Question: I have an image (represented as green) overlaying a box (represented as blue), and the image is going to be 'transform: scale()'ing in size. When this happens I need all edges of the image to complete their transformation at the same time.
To do this I need to calculate the 'transform-origin' based on where the image is located overtop of the bounding box, using JavaScript. Assume I know all the coordinates that 'getBoundingClientRect()' provides, for both elements.
In the six examples below I've placed a red dot where the transform-origin percentages should intersect.
I just can't figure out the math to get there. The closest I've come to finding an answer is with <URL>, but it's a little vague and I'm not sure I fully understand the answer itself. I would greatly appreciate help with this, and will happily provide more details if I'm missing something.

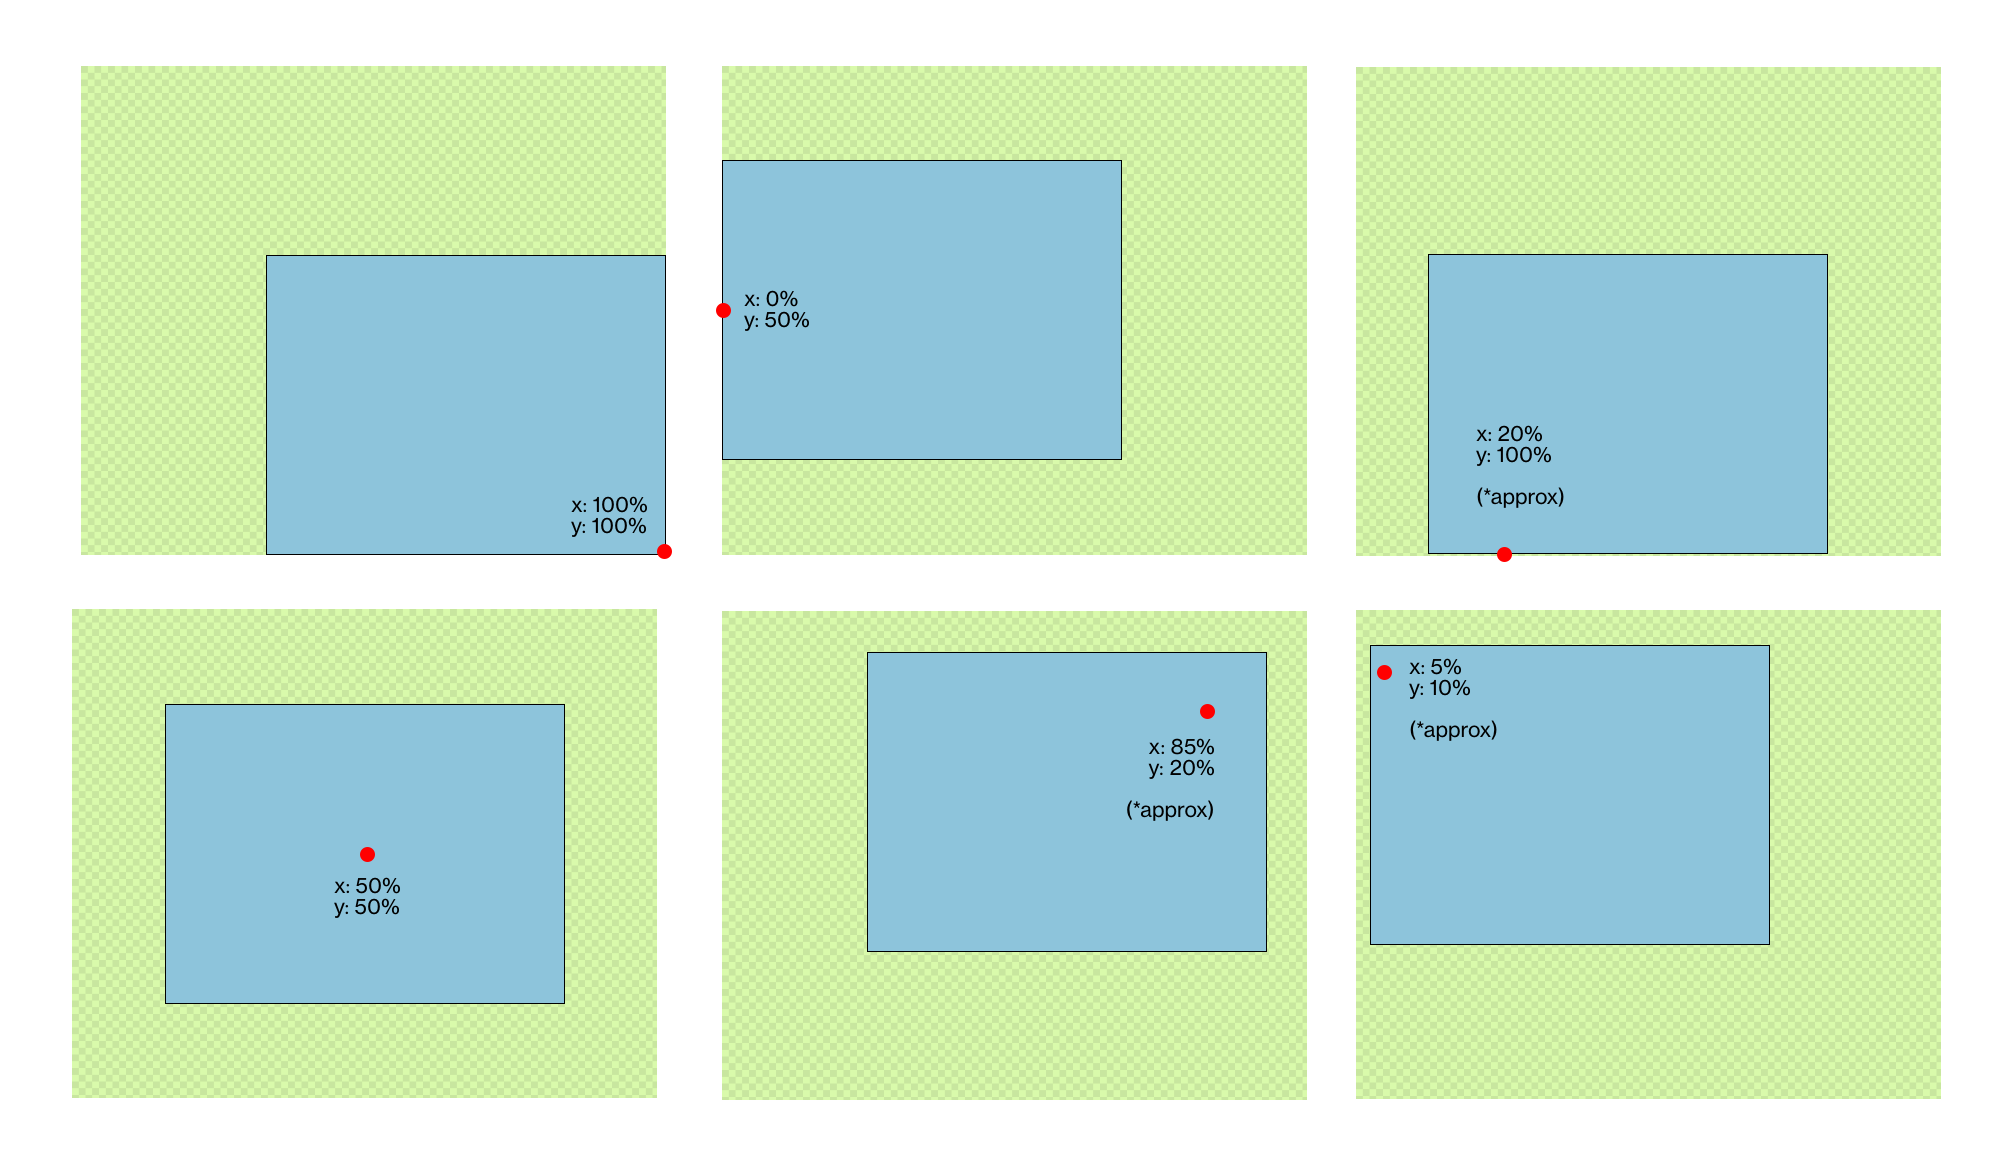
Answer: After fiddling around, I figured out the formula is:
'''
(
(box.left - image.left) /
(image.width - box.width)
) * 100
'''